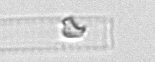
Label: Dactyliosolen_blavyanus